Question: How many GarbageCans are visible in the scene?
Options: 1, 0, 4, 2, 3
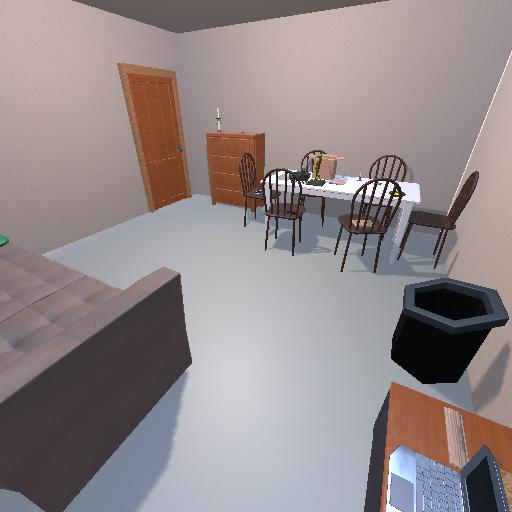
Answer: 1